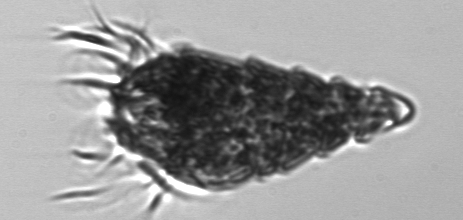
Label: Laboea_strobila